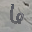
Label: 6